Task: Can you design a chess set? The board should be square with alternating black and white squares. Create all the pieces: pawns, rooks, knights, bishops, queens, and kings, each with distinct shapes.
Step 928:
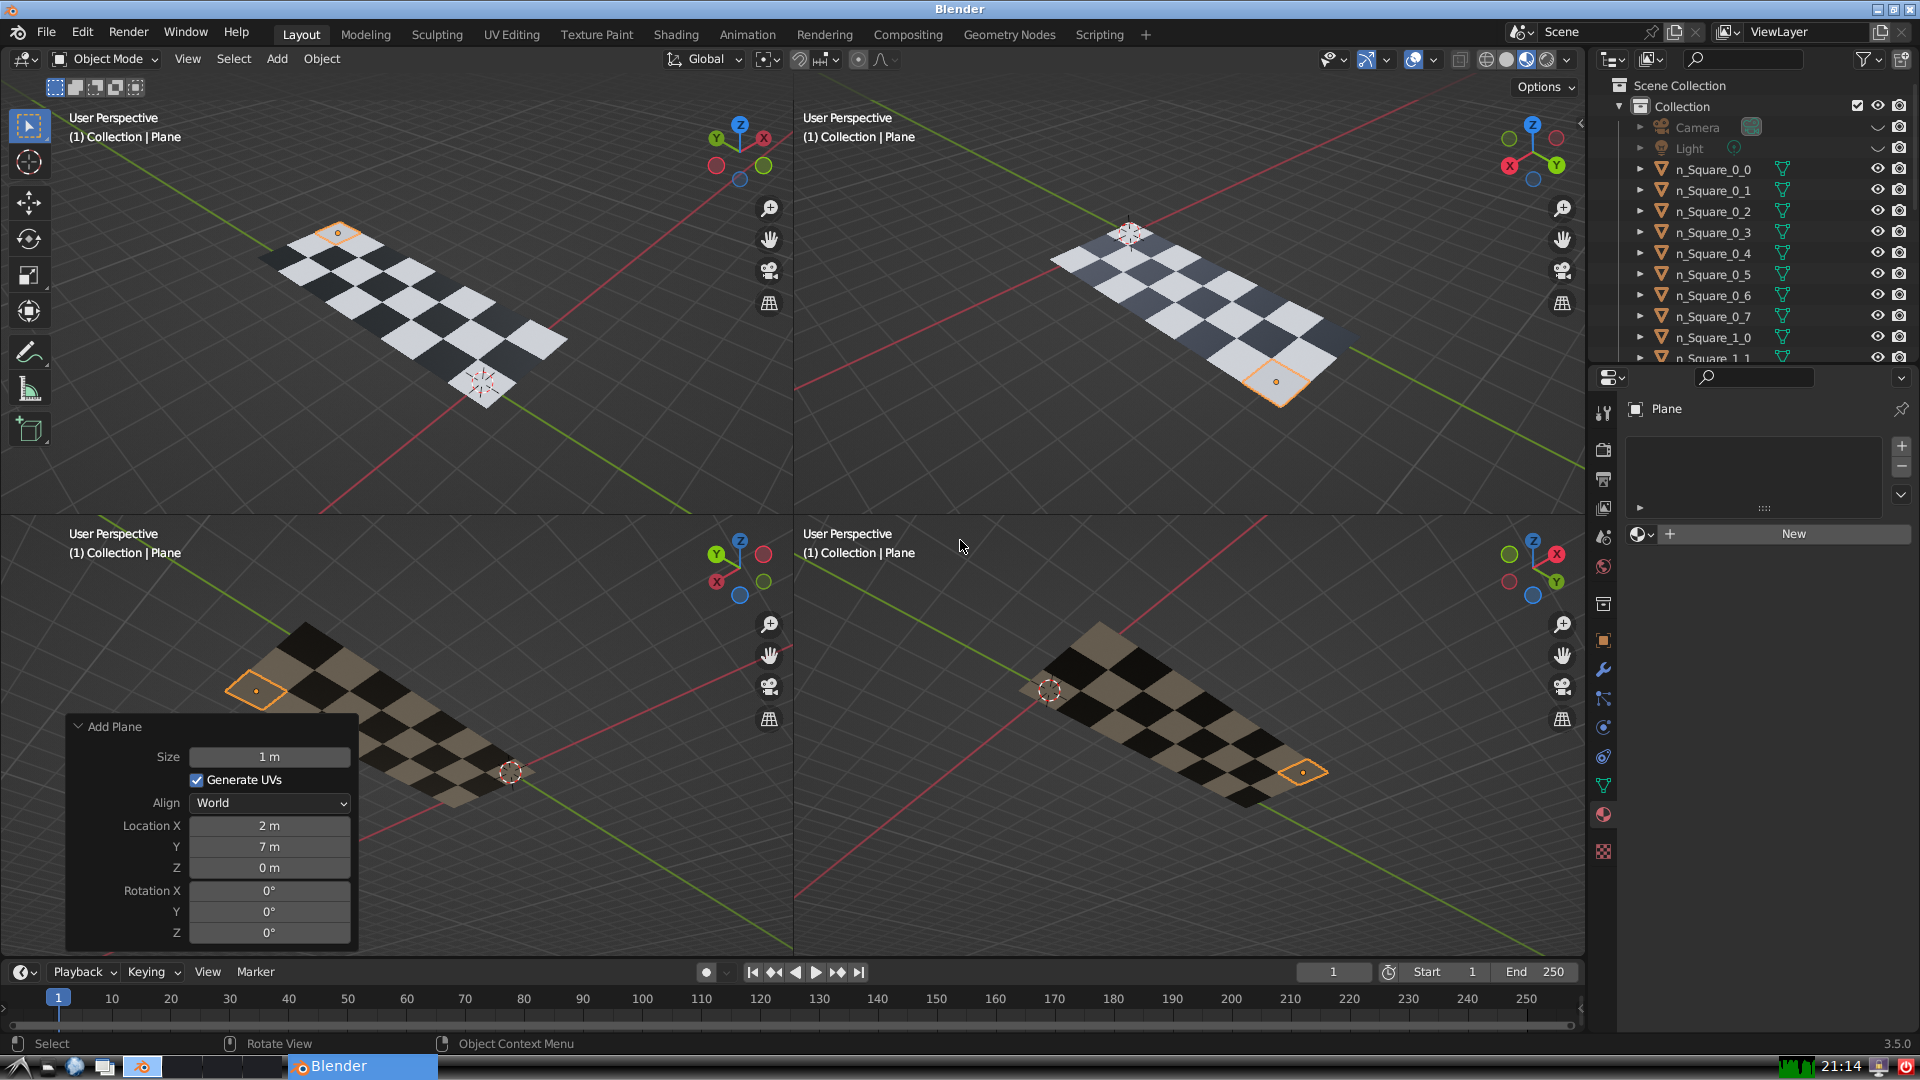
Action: {"key_press": ['Ctrl, Home']}